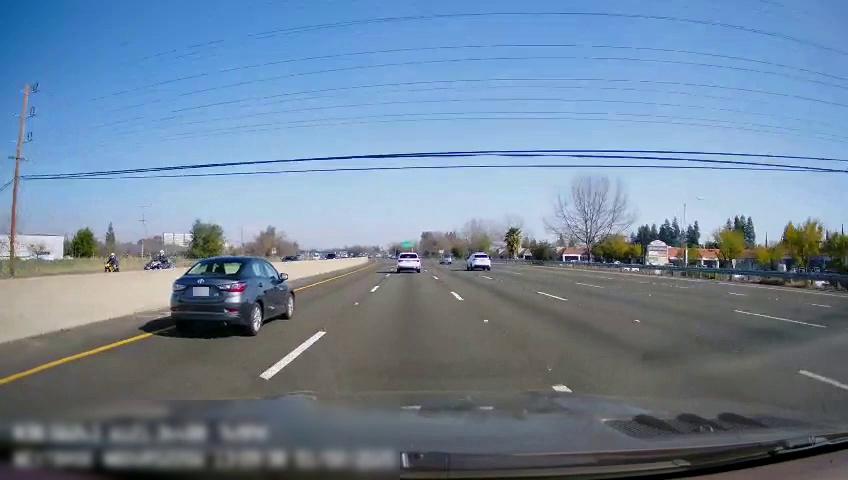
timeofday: Day
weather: Sunny
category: Drivable Space
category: Vehicles | Van
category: Motorbikes
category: Vehicles | Car
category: Vehicles | SUV
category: Vehicles | Car
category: Vehicles | SUV
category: Vehicles | Car
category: Vehicles | Van
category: Lanes | Alternate Lane
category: Lanes | Current Lane
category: Lanes | Current Lane
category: Lanes | Alternate Lane
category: Lanes | Alternate Lane
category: Lanes | Alternate Lane
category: Lanes | Alternate Lane
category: Traffic | Signs